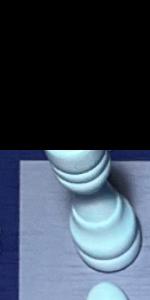
Label: Rook_White